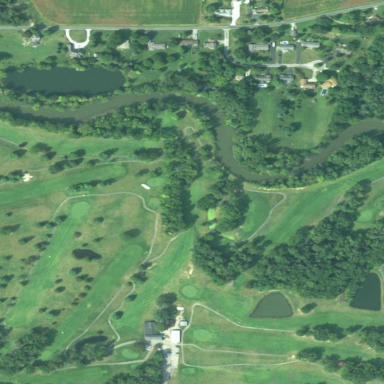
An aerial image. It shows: Golf course surrounded by greenery.